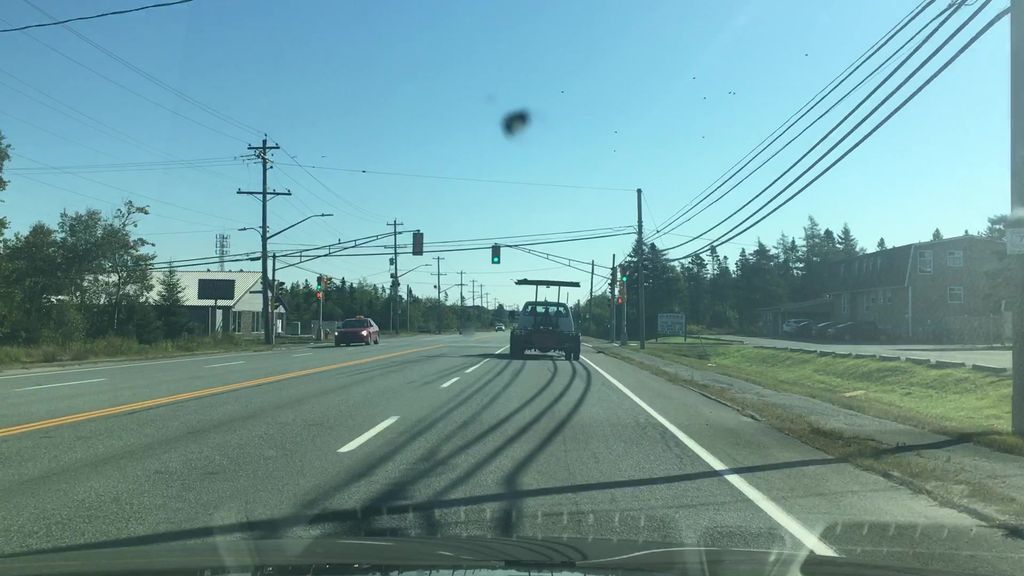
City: halifax